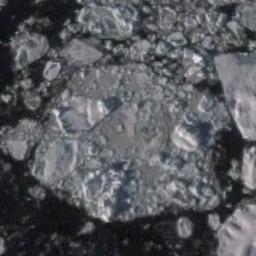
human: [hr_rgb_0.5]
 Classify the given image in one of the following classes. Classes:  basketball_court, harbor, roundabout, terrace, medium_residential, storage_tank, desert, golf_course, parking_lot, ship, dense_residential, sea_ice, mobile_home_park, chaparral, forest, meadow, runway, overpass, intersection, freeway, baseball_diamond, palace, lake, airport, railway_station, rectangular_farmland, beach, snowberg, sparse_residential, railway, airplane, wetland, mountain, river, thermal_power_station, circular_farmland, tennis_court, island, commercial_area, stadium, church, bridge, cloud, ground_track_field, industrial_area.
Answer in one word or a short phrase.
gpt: sea_ice